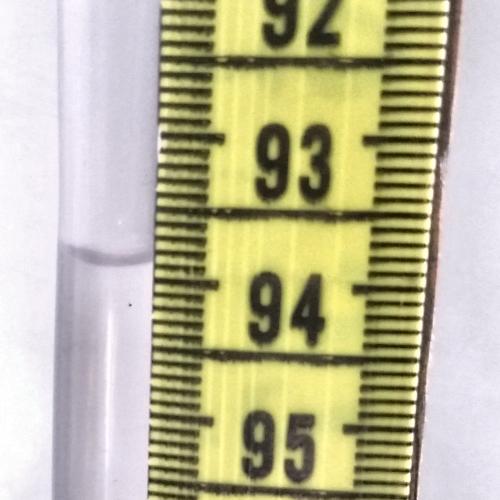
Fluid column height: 93.9 cm